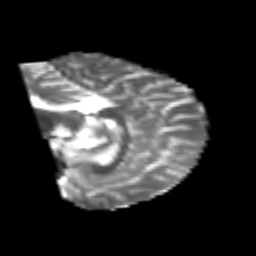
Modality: T2w
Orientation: sagittal
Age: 25
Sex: male
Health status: healthy